Interaction volume radius: 10 \u00c5
Interaction volume height: 10 \u00c5
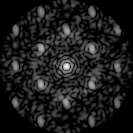
Disorder parameter: 0.4457